Question: I am using a table sorting plugin, and my table looked like crap so i decided to try and style it.
Not being very good at css I tried to find some pre-made design online, and I found this website:
<URL>
I got this code for my css from there:
'''
.CSSTableGenerator {
margin:0px;padding:0px;
width:100%;
box-shadow: 10px 10px 5px #888888;
border:1px solid #000000;
-moz-border-radius-bottomleft:0px;
-webkit-border-bottom-left-radius:0px;
border-bottom-left-radius:0px;
-moz-border-radius-bottomright:0px;
-webkit-border-bottom-right-radius:0px;
border-bottom-right-radius:0px;
-moz-border-radius-topright:0px;
-webkit-border-top-right-radius:0px;
border-top-right-radius:0px;
-moz-border-radius-topleft:0px;
-webkit-border-top-left-radius:0px;
border-top-left-radius:0px;
}.CSSTableGenerator table{
width:100%;
height:100%;
margin:0px;padding:0px;
}.CSSTableGenerator tr:last-child td:last-child {
-moz-border-radius-bottomright:0px;
-webkit-border-bottom-right-radius:0px;
border-bottom-right-radius:0px;
}
.CSSTableGenerator table tr:first-child td:first-child {
-moz-border-radius-topleft:0px;
-webkit-border-top-left-radius:0px;
border-top-left-radius:0px;
}
.CSSTableGenerator table tr:first-child td:last-child {
-moz-border-radius-topright:0px;
-webkit-border-top-right-radius:0px;
border-top-right-radius:0px;
}.CSSTableGenerator tr:last-child td:first-child{
-moz-border-radius-bottomleft:0px;
-webkit-border-bottom-left-radius:0px;
border-bottom-left-radius:0px;
}.CSSTableGenerator tr:hover td{
}
.CSSTableGenerator tr:nth-child(odd){ background-color:#aad4ff; }
.CSSTableGenerator tr:nth-child(even) { background-color:#ffffff; }
.CSSTableGenerator td{
vertical-align:middle;
border:1px solid #000000;
border-width:0px 1px 1px 0px;
text-align:left;
padding:7px;
font-size:10px;
font-family:Arial;
font-weight:normal;
color:#000000;
}.CSSTableGenerator tr:last-child td{
border-width:0px 1px 0px 0px;
}.CSSTableGenerator tr td:last-child{
border-width:0px 0px 1px 0px;
}.CSSTableGenerator tr:last-child td:last-child{
border-width:0px 0px 0px 0px;
}
.CSSTableGenerator tr:first-child td{
background:-o-linear-gradient(bottom, #005fbf 5%, #003f7f 100%); background:-webkit-gradient( linear, left top, left bottom, color-stop(0.05, #005fbf), color-stop(1, #003f7f) );
background:-moz-linear-gradient( center top, #005fbf 5%, #003f7f 100% );
filter:progid:DXImageTransform.Microsoft.gradient(startColorstr="#005fbf", endColorstr="#003f7f"); background: -o-linear-gradient(top,#005fbf,003f7f);
background-color:#005fbf;
border:0px solid #000000;
text-align:center;
border-width:0px 0px 1px 1px;
font-size:14px;
font-family:Arial;
font-weight:bold;
color:#ffffff;
}
.CSSTableGenerator tr:first-child:hover td{
background:-o-linear-gradient(bottom, #005fbf 5%, #003f7f 100%); background:-webkit-gradient( linear, left top, left bottom, color-stop(0.05, #005fbf), color-stop(1, #003f7f) );
background:-moz-linear-gradient( center top, #005fbf 5%, #003f7f 100% );
filter:progid:DXImageTransform.Microsoft.gradient(startColorstr="#005fbf", endColorstr="#003f7f"); background: -o-linear-gradient(top,#005fbf,003f7f);
background-color:#005fbf;
}
.CSSTableGenerator tr:first-child td:first-child{
border-width:0px 0px 1px 0px;
}
.CSSTableGenerator tr:first-child td:last-child{
border-width:0px 0px 1px 1px;
}
'''
The problem is they wanted to give me code for the table, but I wanted to use my own code and I am having trouble meshing the two together.
The code they wanted me to use is this:
'''
<div class="CSSTableGenerator" >
<table >
<tr>
<td>
Title 1
</td>
<td >
Title 2
</td>
<td>
Title 3
</td>
</tr>
<tr>
<td >
Row 1
</td>
<td>
Row 1
</td>
<td>
Row 1
</td>
</tr>
<tr>
<td >
Row 2
</td>
<td>
Row 2
</td>
<td>
Row 2
</td>
</tr>
<tr>
<td >
Row 2
</td>
<td>
Row 2
</td>
<td>
Row 2
</td>
</tr>
<tr>
<td >
Row 3
</td>
<td>
Row 3
</td>
<td>
Row 3
</td>
</tr>
</table>
</div>
'''
When I try and mash them together I get this:

As you can see the table header looks lie a row and the first real row looks like what the header should be...
Upon investigation I noticed the code they gave me for the pre-made table doesn't use headers... I changed mine to a td instead of a th and looked well. But I need a th because first of all its the right way to program and second of all I am using a jquery plugin to sort my tables and this breaks if I dont have a th.
Any easy way to get the css and my jquery plugin to work together. I should just have to change some of the css but I have tried a few different things and this css seems to be stubborn an dont changing easily.
Any help would be greatly appreciated, thanks!
Forgot to add my code for my table:
'''
<table id="myTable" class="tablesorter" >
<thead>
<tr>
<th>Beer Name</th>
<th>User Rating</th>
<th> Your Rating</th>
</tr>
</thead>
<tbody>";
//database call was here, but taken out. Not important to table code
for($i = 0; $i<$FriendBeersNum;$i++){
$row = $resultBeers->fetch_assoc();
$fBeerName = $row['beerName'];
$fBeerRating = $row['rating'];
$fBeerID = $row['beerID'];
$beerURL = "beerPage.php?id=$fBeerID";
//another database call not needed for table help, just getting info for table
if( $myBeerNum > 0){
$rowMyBeer = $resultMyBeer->fetch_assoc();
$myrating = $rowMyBeer['rating'];
}
else { $myrating = "N/A";}
print "
<tr>
<td> <a href="$beerURL"> $fBeerName </a> </td>
<td> $fBeerRating </td>
<td> $myrating </td>
</tr>
'''
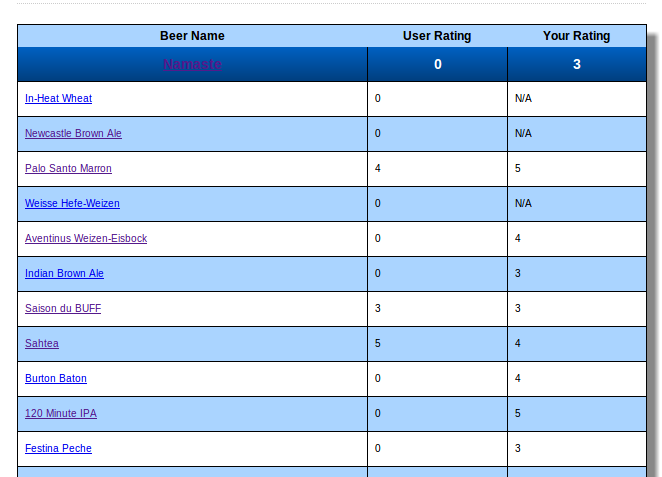
Answer: If you want the table header to look the same as the table cells, simple add the header to whatever styles you already have for the cells.
However in this example you actually want to change the existing header styles from a 'td' to a 'th'.
So this
'''
.CSSTableGenerator tr:first-child td {
styles here
}
'''
should change to
'''
.CSSTableGenerator tr:first-child th {
styles here
}
'''
Just to tidy it up a bit you should remove '.CSSTableGenerator tr:first-child:hover td' and change
'''
.CSSTableGenerator tr:first-child td:first-child {
border-width: 0px 0px 1px 0px
}
'''
to
'''
.CSSTableGenerator tr:first-child td:first-child {
border-width: 0px 1px 1px 0px
}
'''
Here is a fiddle - <URL>